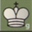
Piece: wK